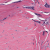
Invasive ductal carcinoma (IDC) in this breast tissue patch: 1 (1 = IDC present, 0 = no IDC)